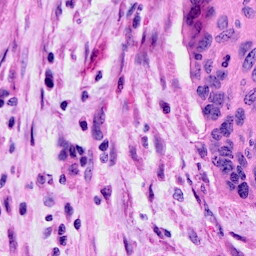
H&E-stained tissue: Cervix